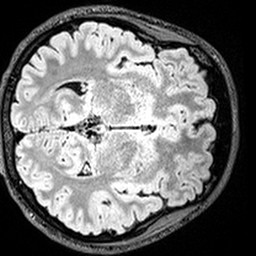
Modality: FLAIR
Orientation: axial
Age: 21
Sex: female
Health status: healthy
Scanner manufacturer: siemens
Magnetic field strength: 3 T
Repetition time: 5 s
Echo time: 0.388 s